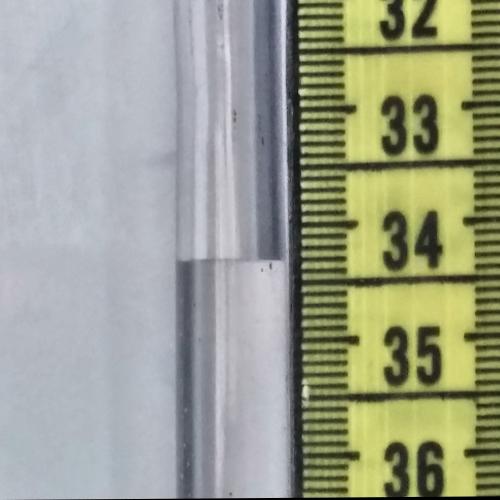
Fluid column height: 34.3 cm